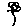
Label: flower